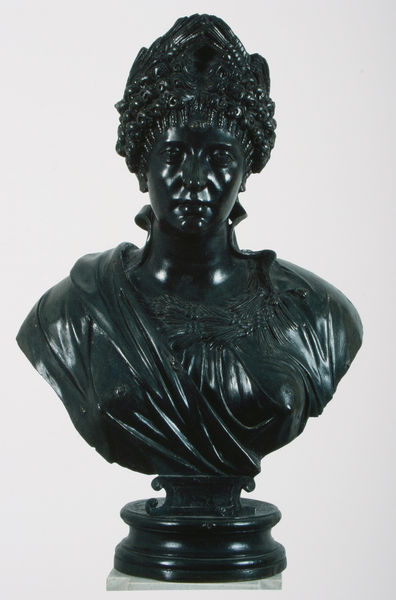
Titel: Kaiserin Sabina im Gewand von Ceres
Künstler: Ludovico Lombardo
Standort: Modena
Institution: Galleria Estense
Schlagwörter: dunkel, kopf, schatten, umhang, weiß, grün, brust, busen, frau, frisur, haar, holz, kleid, licht, marmor, mund, nase, ohr, schwarz, stirn, blick, dame, tuch, mütze, augen, bluse, falten, gesicht, haarschmuck, kragen, sockel, stein, bildnis, hals, portrait, porträt, schlank, figur, gewand, haare, stoff, adel, klassizismus, diadem, frontal, kinn, krone, locken, ohren, prinzessin, schulter, schultern, schön, kreis, rund, früchte, skulptur, adelige, kopfbedeckung, brüste, wangen, ausdruck, büste, glanz, glänzend, bronze, faltenwurf, hochsteckfrisur, plastik, poliert, wange, brustwarze, brustwarzen, abbild, foto, punkte, spange, penis, antike, orientalisch, oberfläche, scharz, göttin, rom, voluten, griechen, medusa, grünlich, antikisierend, königin, ähren, marie, preußen, haartracht, ohre, kaiserin, römisch, athena, römerin, kult, nippel, byzanz, titten, gewandt, was, houdon, agraffe, st. petersburg, sophie, bronzebüste, grünschwarz, buckellocken, claopatra, gewandspange, ^büste, schlagworte des mitspielers, eingegebene schlagworte